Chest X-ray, AP view. Patient: 73 years old, sex F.
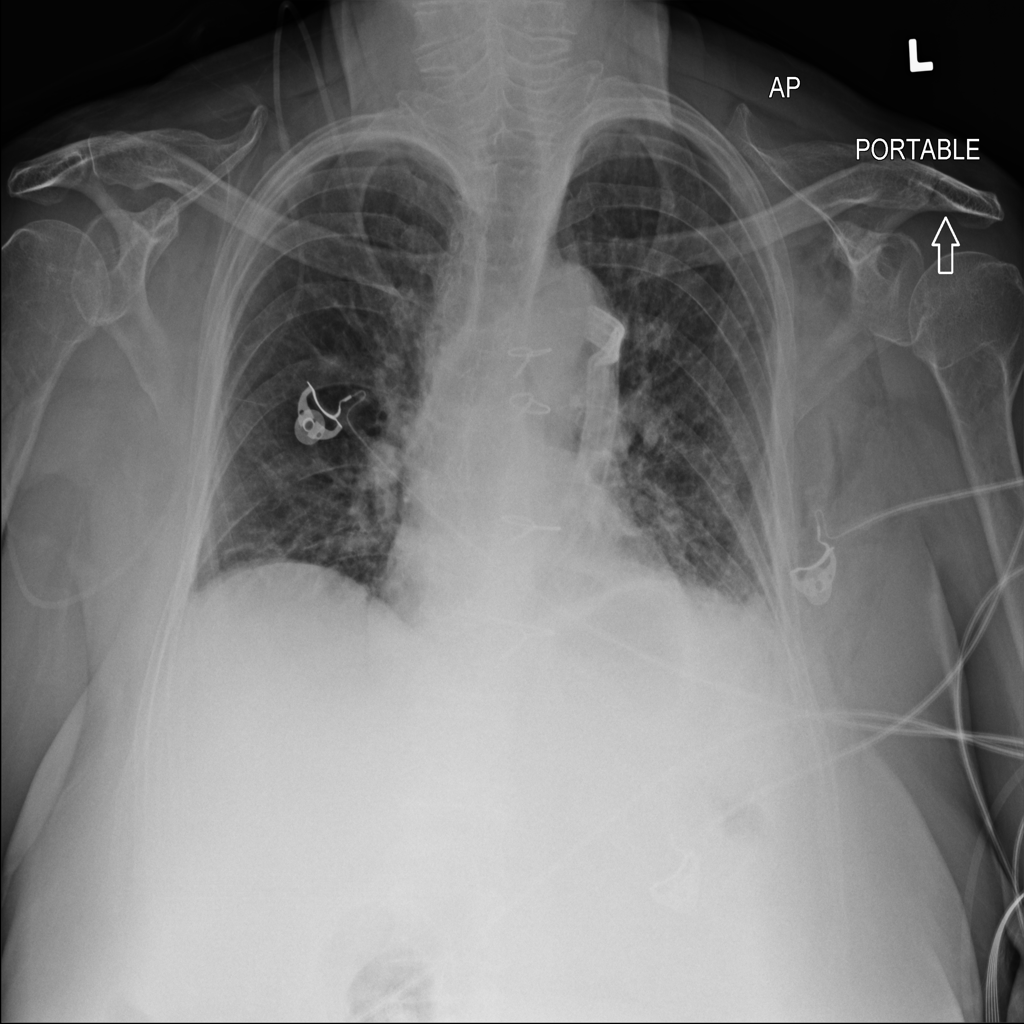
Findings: No Finding